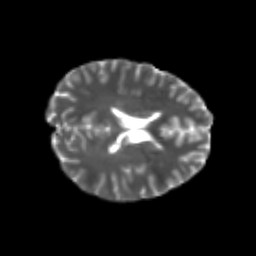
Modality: T2w
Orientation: axial
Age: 23
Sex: male
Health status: healthy
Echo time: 0.074 s